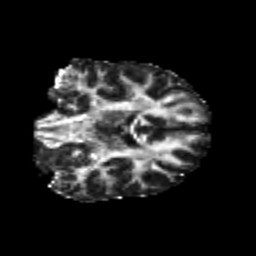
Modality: FA
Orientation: coronal
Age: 25
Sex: male
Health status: healthy
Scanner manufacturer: philips
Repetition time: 7.389 s
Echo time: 0.08599 s